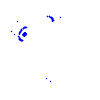
Particle: proton